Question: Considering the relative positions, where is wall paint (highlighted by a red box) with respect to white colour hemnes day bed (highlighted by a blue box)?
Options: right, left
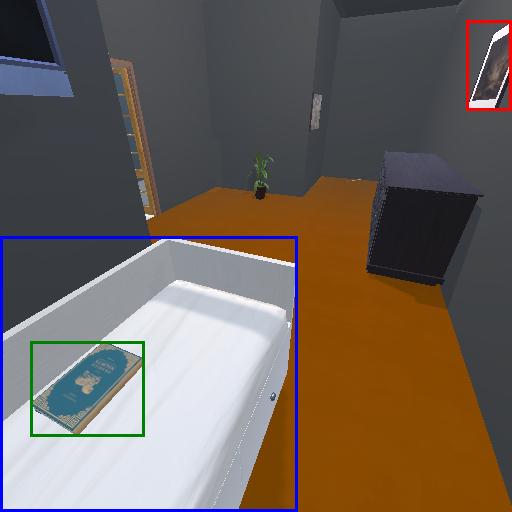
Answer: right